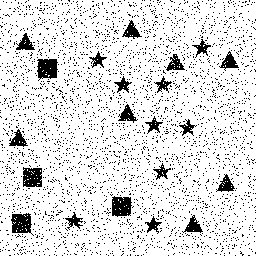
Squares: 4
Triangles: 8
Stars: 9
Total shapes: 21